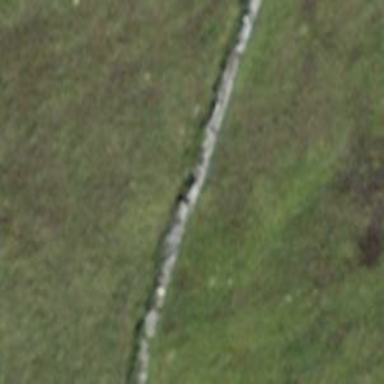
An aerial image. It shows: Wall made of dry stone.